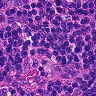
Metastatic tissue present: no